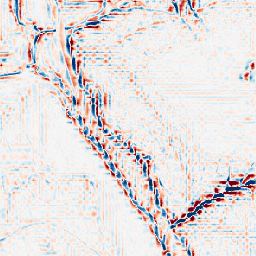
Category: wavelet
Decomposition family: wavelet_dwt
Decomposition parameters: wavelet: db2
level: 3
Upsampling method: regularized
Upsampling parameters: scale: 4
lambda_reg: 0.01
Upsampling scale: 4